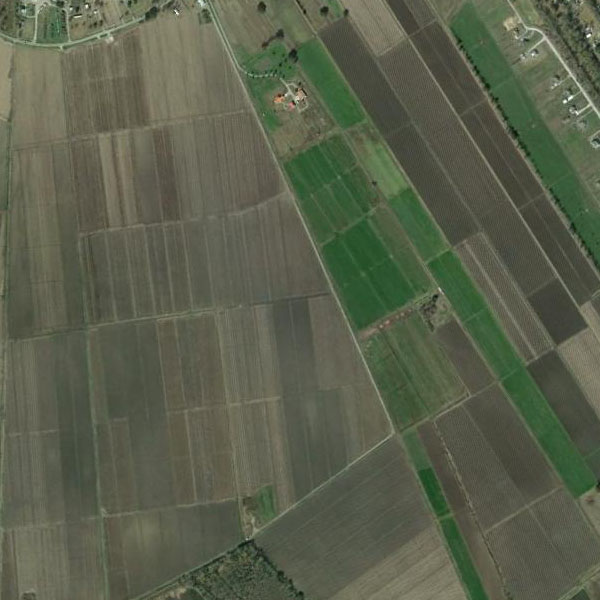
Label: Farmland